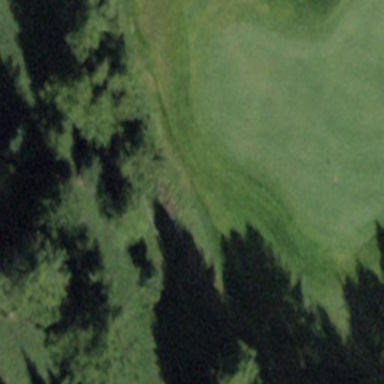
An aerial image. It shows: Green golf area with grass land use.